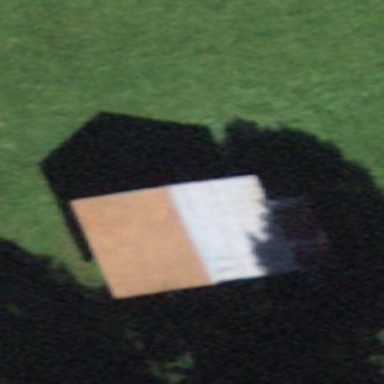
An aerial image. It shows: Barn.